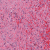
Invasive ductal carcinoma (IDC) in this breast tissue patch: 0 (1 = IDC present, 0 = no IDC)